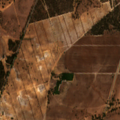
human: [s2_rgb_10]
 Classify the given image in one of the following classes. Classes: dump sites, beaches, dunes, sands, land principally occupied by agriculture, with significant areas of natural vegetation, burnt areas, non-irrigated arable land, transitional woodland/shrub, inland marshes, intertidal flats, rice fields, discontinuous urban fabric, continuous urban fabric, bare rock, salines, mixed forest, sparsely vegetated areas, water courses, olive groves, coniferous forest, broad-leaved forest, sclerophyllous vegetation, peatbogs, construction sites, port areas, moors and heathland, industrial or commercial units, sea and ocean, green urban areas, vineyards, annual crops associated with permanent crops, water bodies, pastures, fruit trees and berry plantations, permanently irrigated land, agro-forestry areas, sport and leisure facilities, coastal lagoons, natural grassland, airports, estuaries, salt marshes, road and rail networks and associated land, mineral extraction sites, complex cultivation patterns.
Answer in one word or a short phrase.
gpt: non-irrigated arable land, agro-forestry areas, broad-leaved forest, transitional woodland/shrub